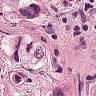
Metastatic tissue present: yes